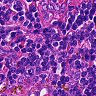
Metastatic tissue present: no